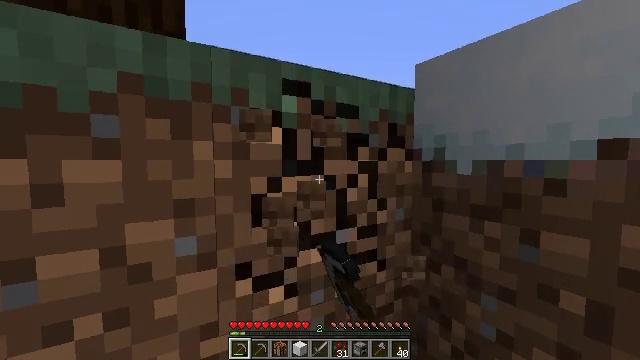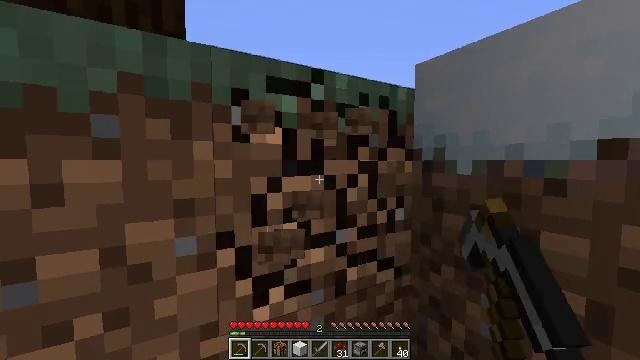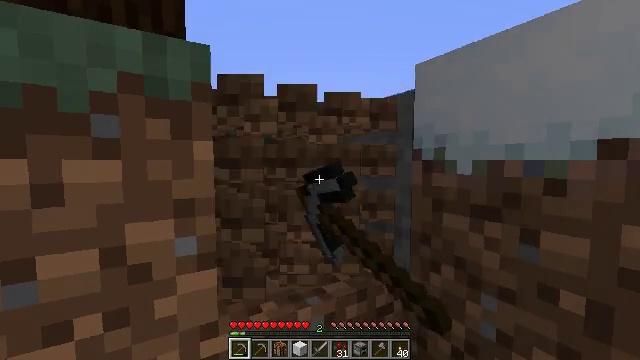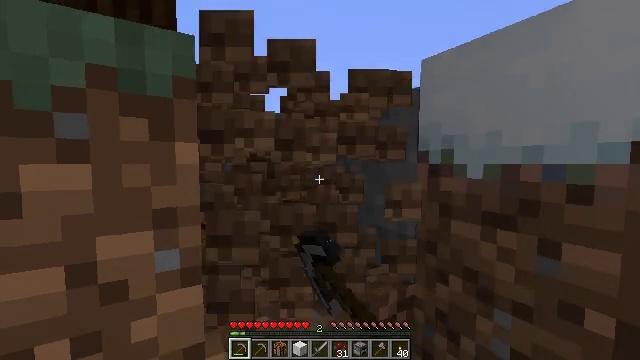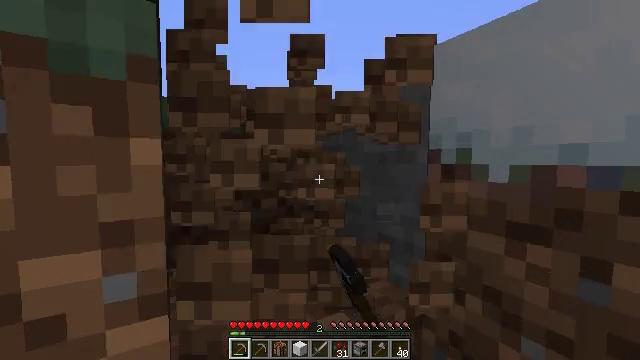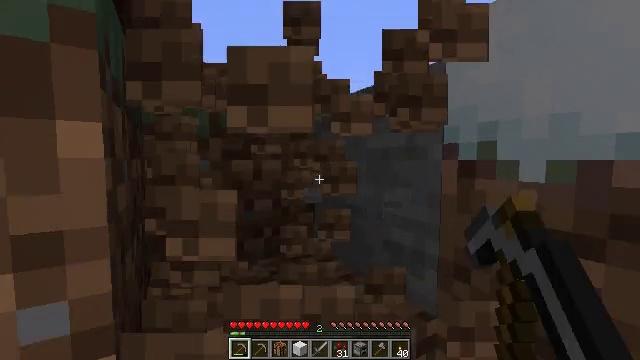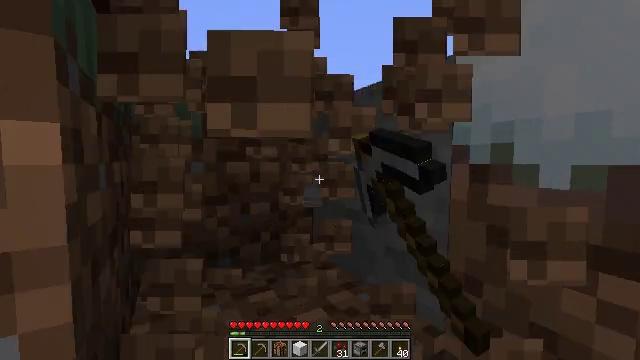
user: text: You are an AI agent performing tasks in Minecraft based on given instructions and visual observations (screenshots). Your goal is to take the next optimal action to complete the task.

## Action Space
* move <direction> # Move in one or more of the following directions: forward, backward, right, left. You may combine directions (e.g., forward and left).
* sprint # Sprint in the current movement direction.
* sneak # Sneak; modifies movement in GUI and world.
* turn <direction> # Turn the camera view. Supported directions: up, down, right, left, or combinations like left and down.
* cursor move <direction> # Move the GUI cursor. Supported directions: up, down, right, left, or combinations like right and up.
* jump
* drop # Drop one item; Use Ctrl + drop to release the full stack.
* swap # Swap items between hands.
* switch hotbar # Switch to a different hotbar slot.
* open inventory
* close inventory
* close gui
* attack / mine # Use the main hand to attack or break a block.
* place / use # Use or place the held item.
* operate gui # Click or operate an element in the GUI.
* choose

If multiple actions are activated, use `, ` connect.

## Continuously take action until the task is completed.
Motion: motion action
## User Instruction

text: Collect the grass block using a shovel.
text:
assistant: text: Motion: attack / mine
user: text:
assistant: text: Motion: attack / mine
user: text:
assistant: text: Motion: move forward, attack / mine
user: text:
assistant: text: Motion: move forward, attack / mine
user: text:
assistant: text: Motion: move forward, attack / mine
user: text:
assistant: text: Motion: move forward, attack / mine
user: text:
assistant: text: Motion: attack / mine